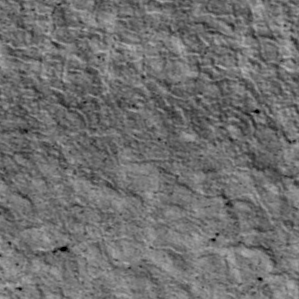
Label: non_frost